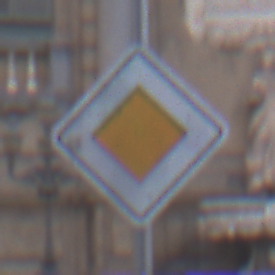
Verkehrszeichen: Vorfahrtsstrasse
Umgebung: Outdoor, Urban
Tageszeit: SunriseSunset
Wetter: PartlyCloudy
Licht: Natural
Jahreszeit: NotSpecified
Kontrast: LowContrast